Question: I am confused by some code results using 'dynamic'.
I am parsing some JSON in C# using the Newtonsoft json.net libraries. The JSON string ends like this:
'''
}],"Result":{"820":1,"821":1,"822":2,"823":0}}
'''
and so I set up a class to contain the parsed JSON:
'''
public class Poll
{
public Answer[] Answer { get; set; }
public dynamic Result { get; set; }
}
'''
and then parse my JSON string with this line
'''
var poll = JsonConvert.DeserializeObject<BallotsharePoll>(json);
'''
and then this code to delve into the dynamic object:
'''
if (poll.Result["820"] != null)
{
var votes = (int)(poll.Result["820"]).Value;
result[i] = votes;
}
'''
This works. But my original code used int? and the line
'''
var votes = (poll.Result["820"]).Value as int?;
'''
which fails as shown in the watch window here:

This shows that
- 'poll.Result["820"]''{1}'- '(int)(poll.Result["820"]).Value''1'- '(poll.Result["820"]).Value as int?''null'
Why does 'as int?' return 'null' while casting to 'int' results in '1'?
I would rather use 'int?' to cover the case where the dynamic value cannot be coerced into an 'int'.
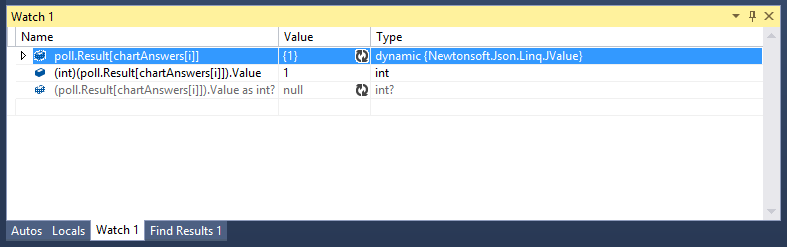
Answer: Consider this program:
'''
using System;
static class Program {
static void Main() {
dynamic s = (short)1;
Console.WriteLine(s as int?);
Console.WriteLine((int)s);
}
}
'''
The first 'WriteLine' prints nothing, the second prints '1'. Likely, the problem in your case is similar.
This is not intuitive behaviour, I'll happily admit. When using 'as' with 'dynamic', what you get is pretty much 's is int? ? (int?)s : null', and 's is int?' would return 'false' with or without 'dynamic'.